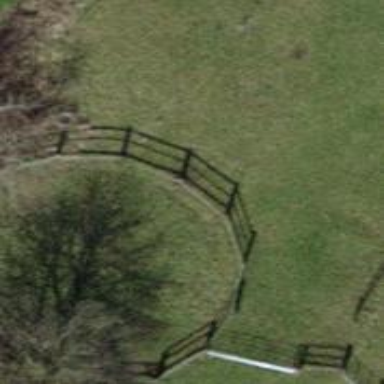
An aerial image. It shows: Fence is in the image.